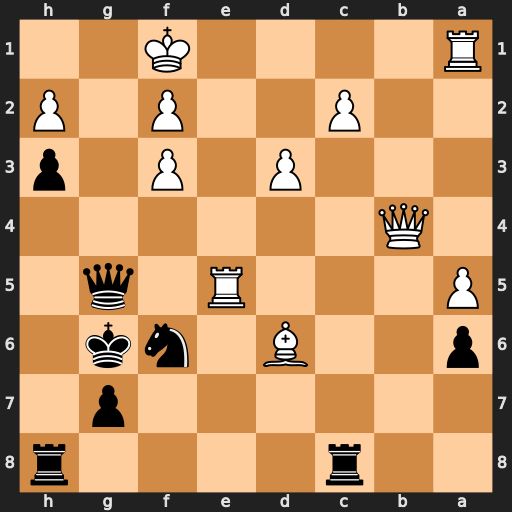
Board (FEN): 2r4r/6p1/p2B1nk1/P3R1q1/1Q6/3P1P1p/2P2P1P/R4K2
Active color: b
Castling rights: -
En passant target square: -
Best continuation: Qg2+ Ke2 Rxc2+